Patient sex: M
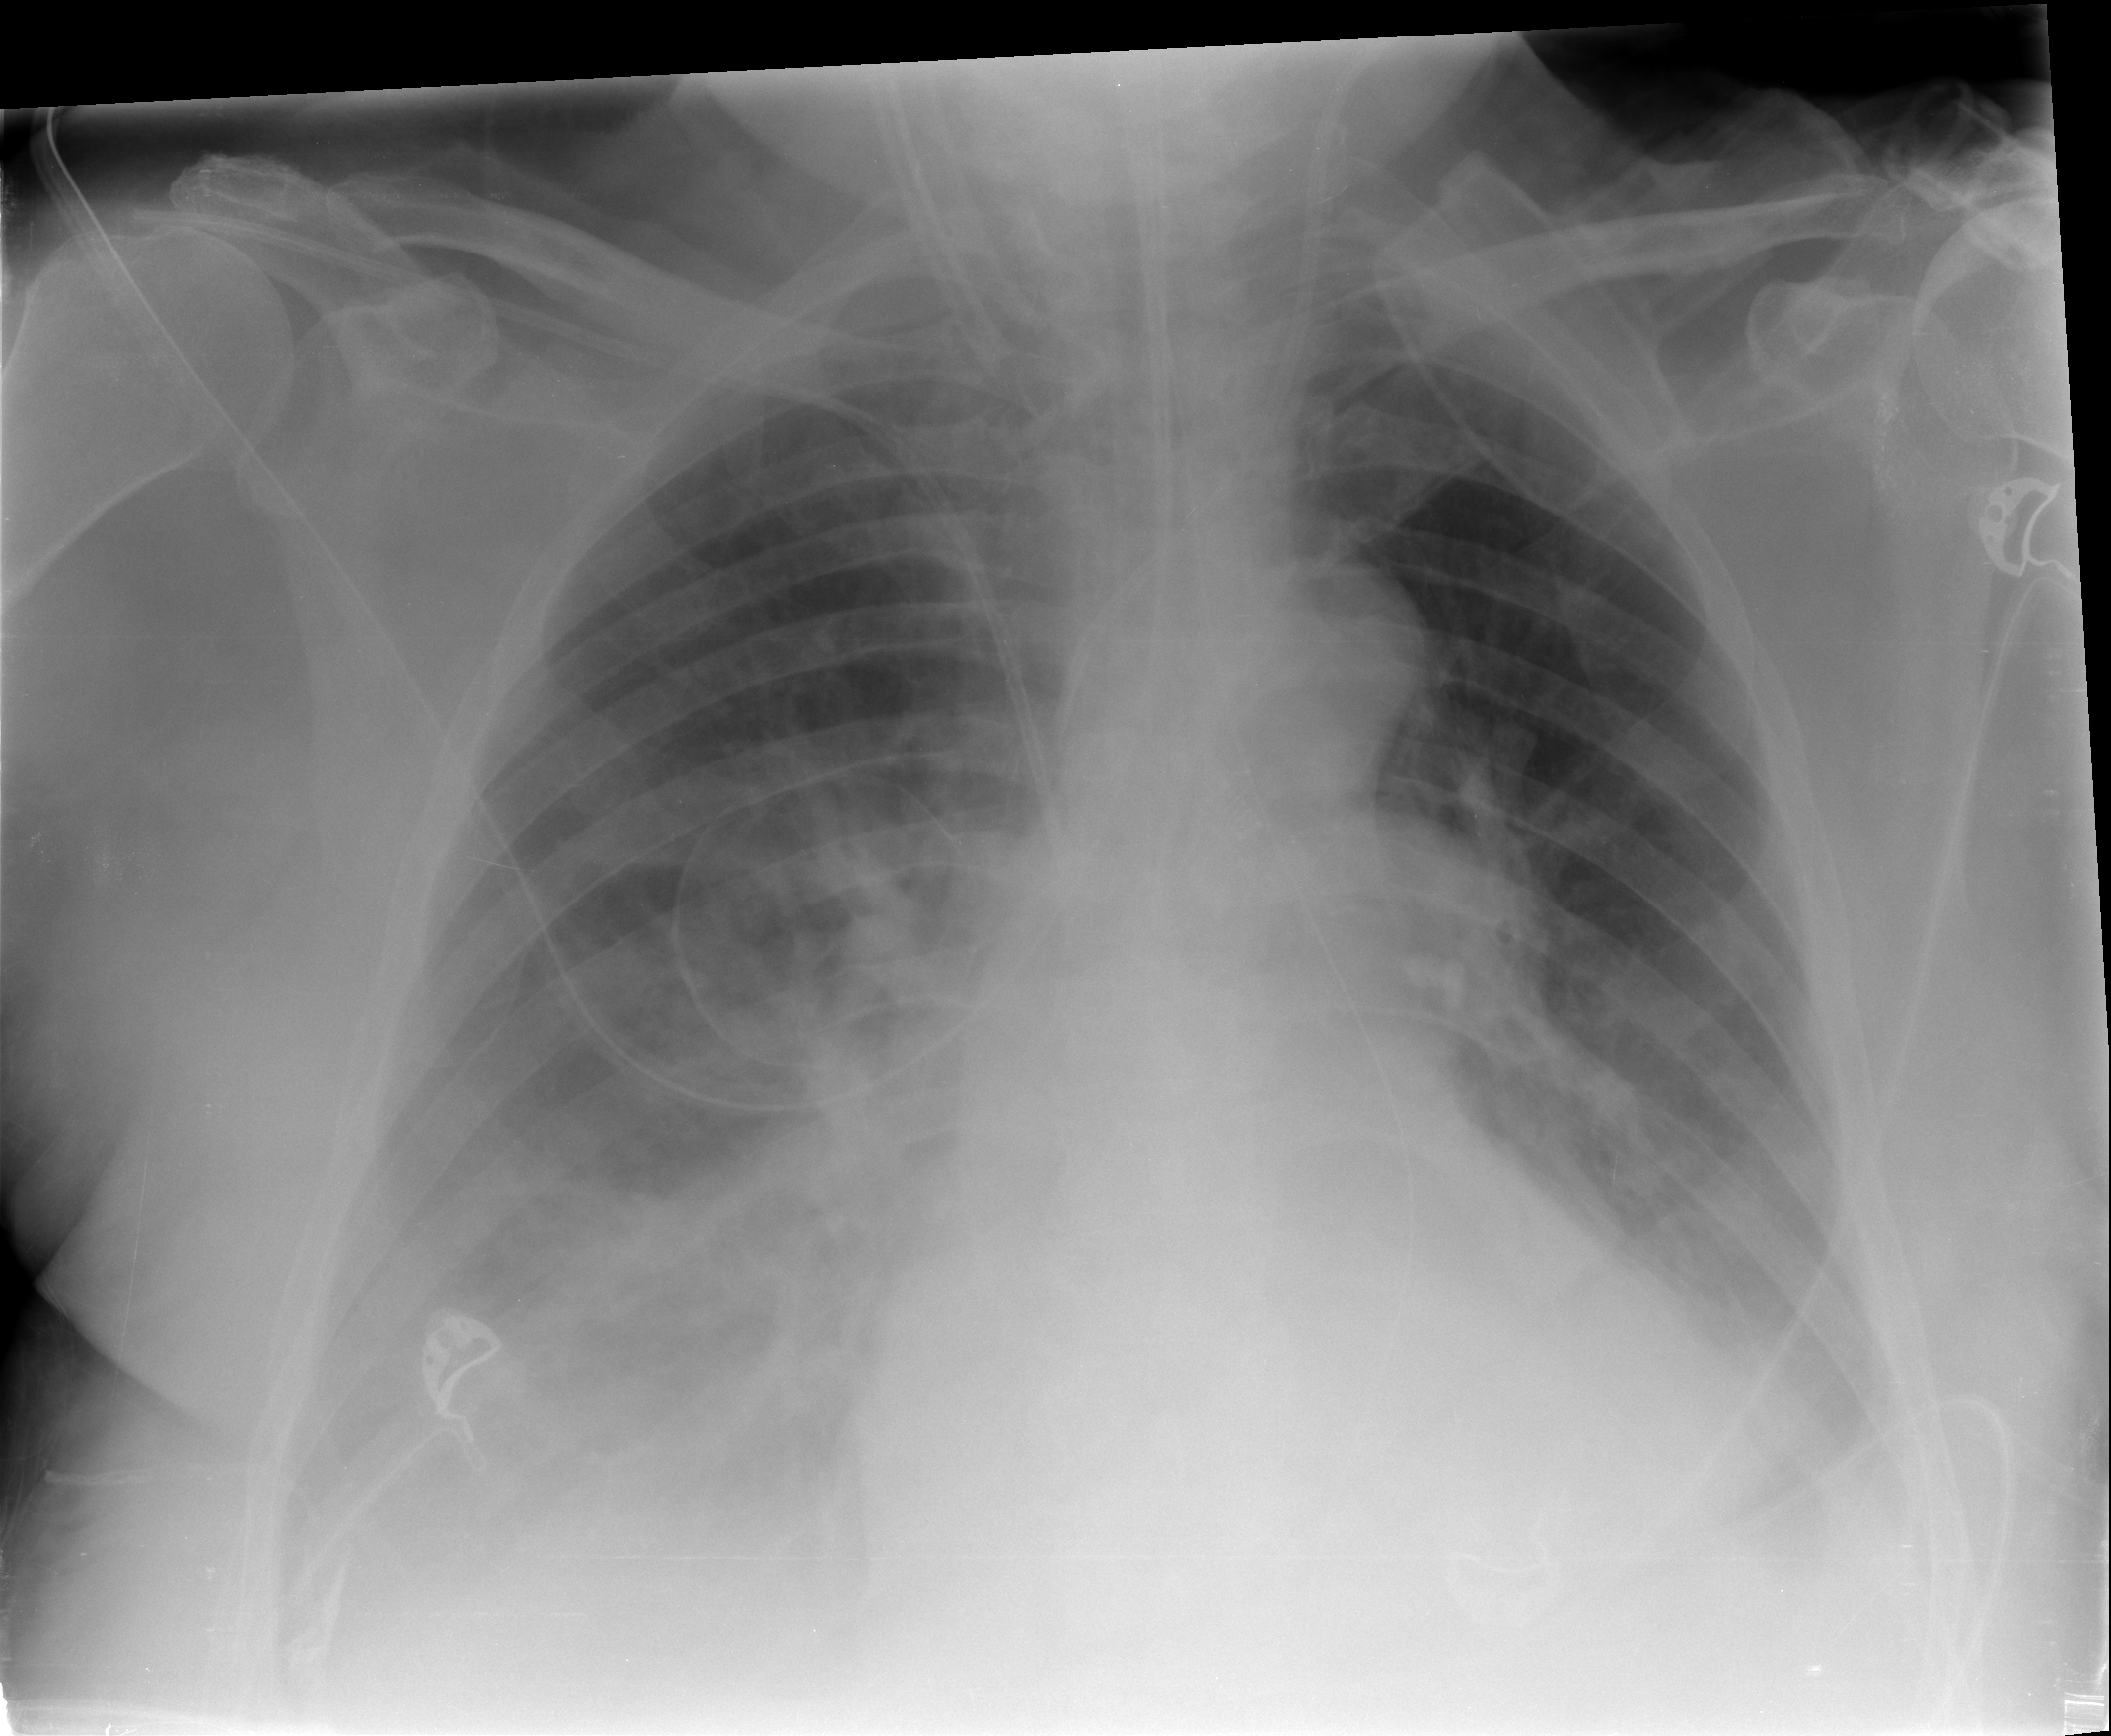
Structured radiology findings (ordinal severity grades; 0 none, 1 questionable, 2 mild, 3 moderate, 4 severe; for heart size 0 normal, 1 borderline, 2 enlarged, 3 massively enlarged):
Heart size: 1
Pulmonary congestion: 2
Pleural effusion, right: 3
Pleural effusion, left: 2
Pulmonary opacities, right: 2
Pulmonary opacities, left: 0
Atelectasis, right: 0
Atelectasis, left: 2